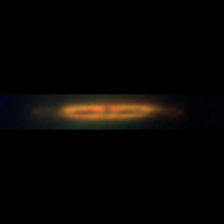
Taxon: Pennate
Group: Diatoms